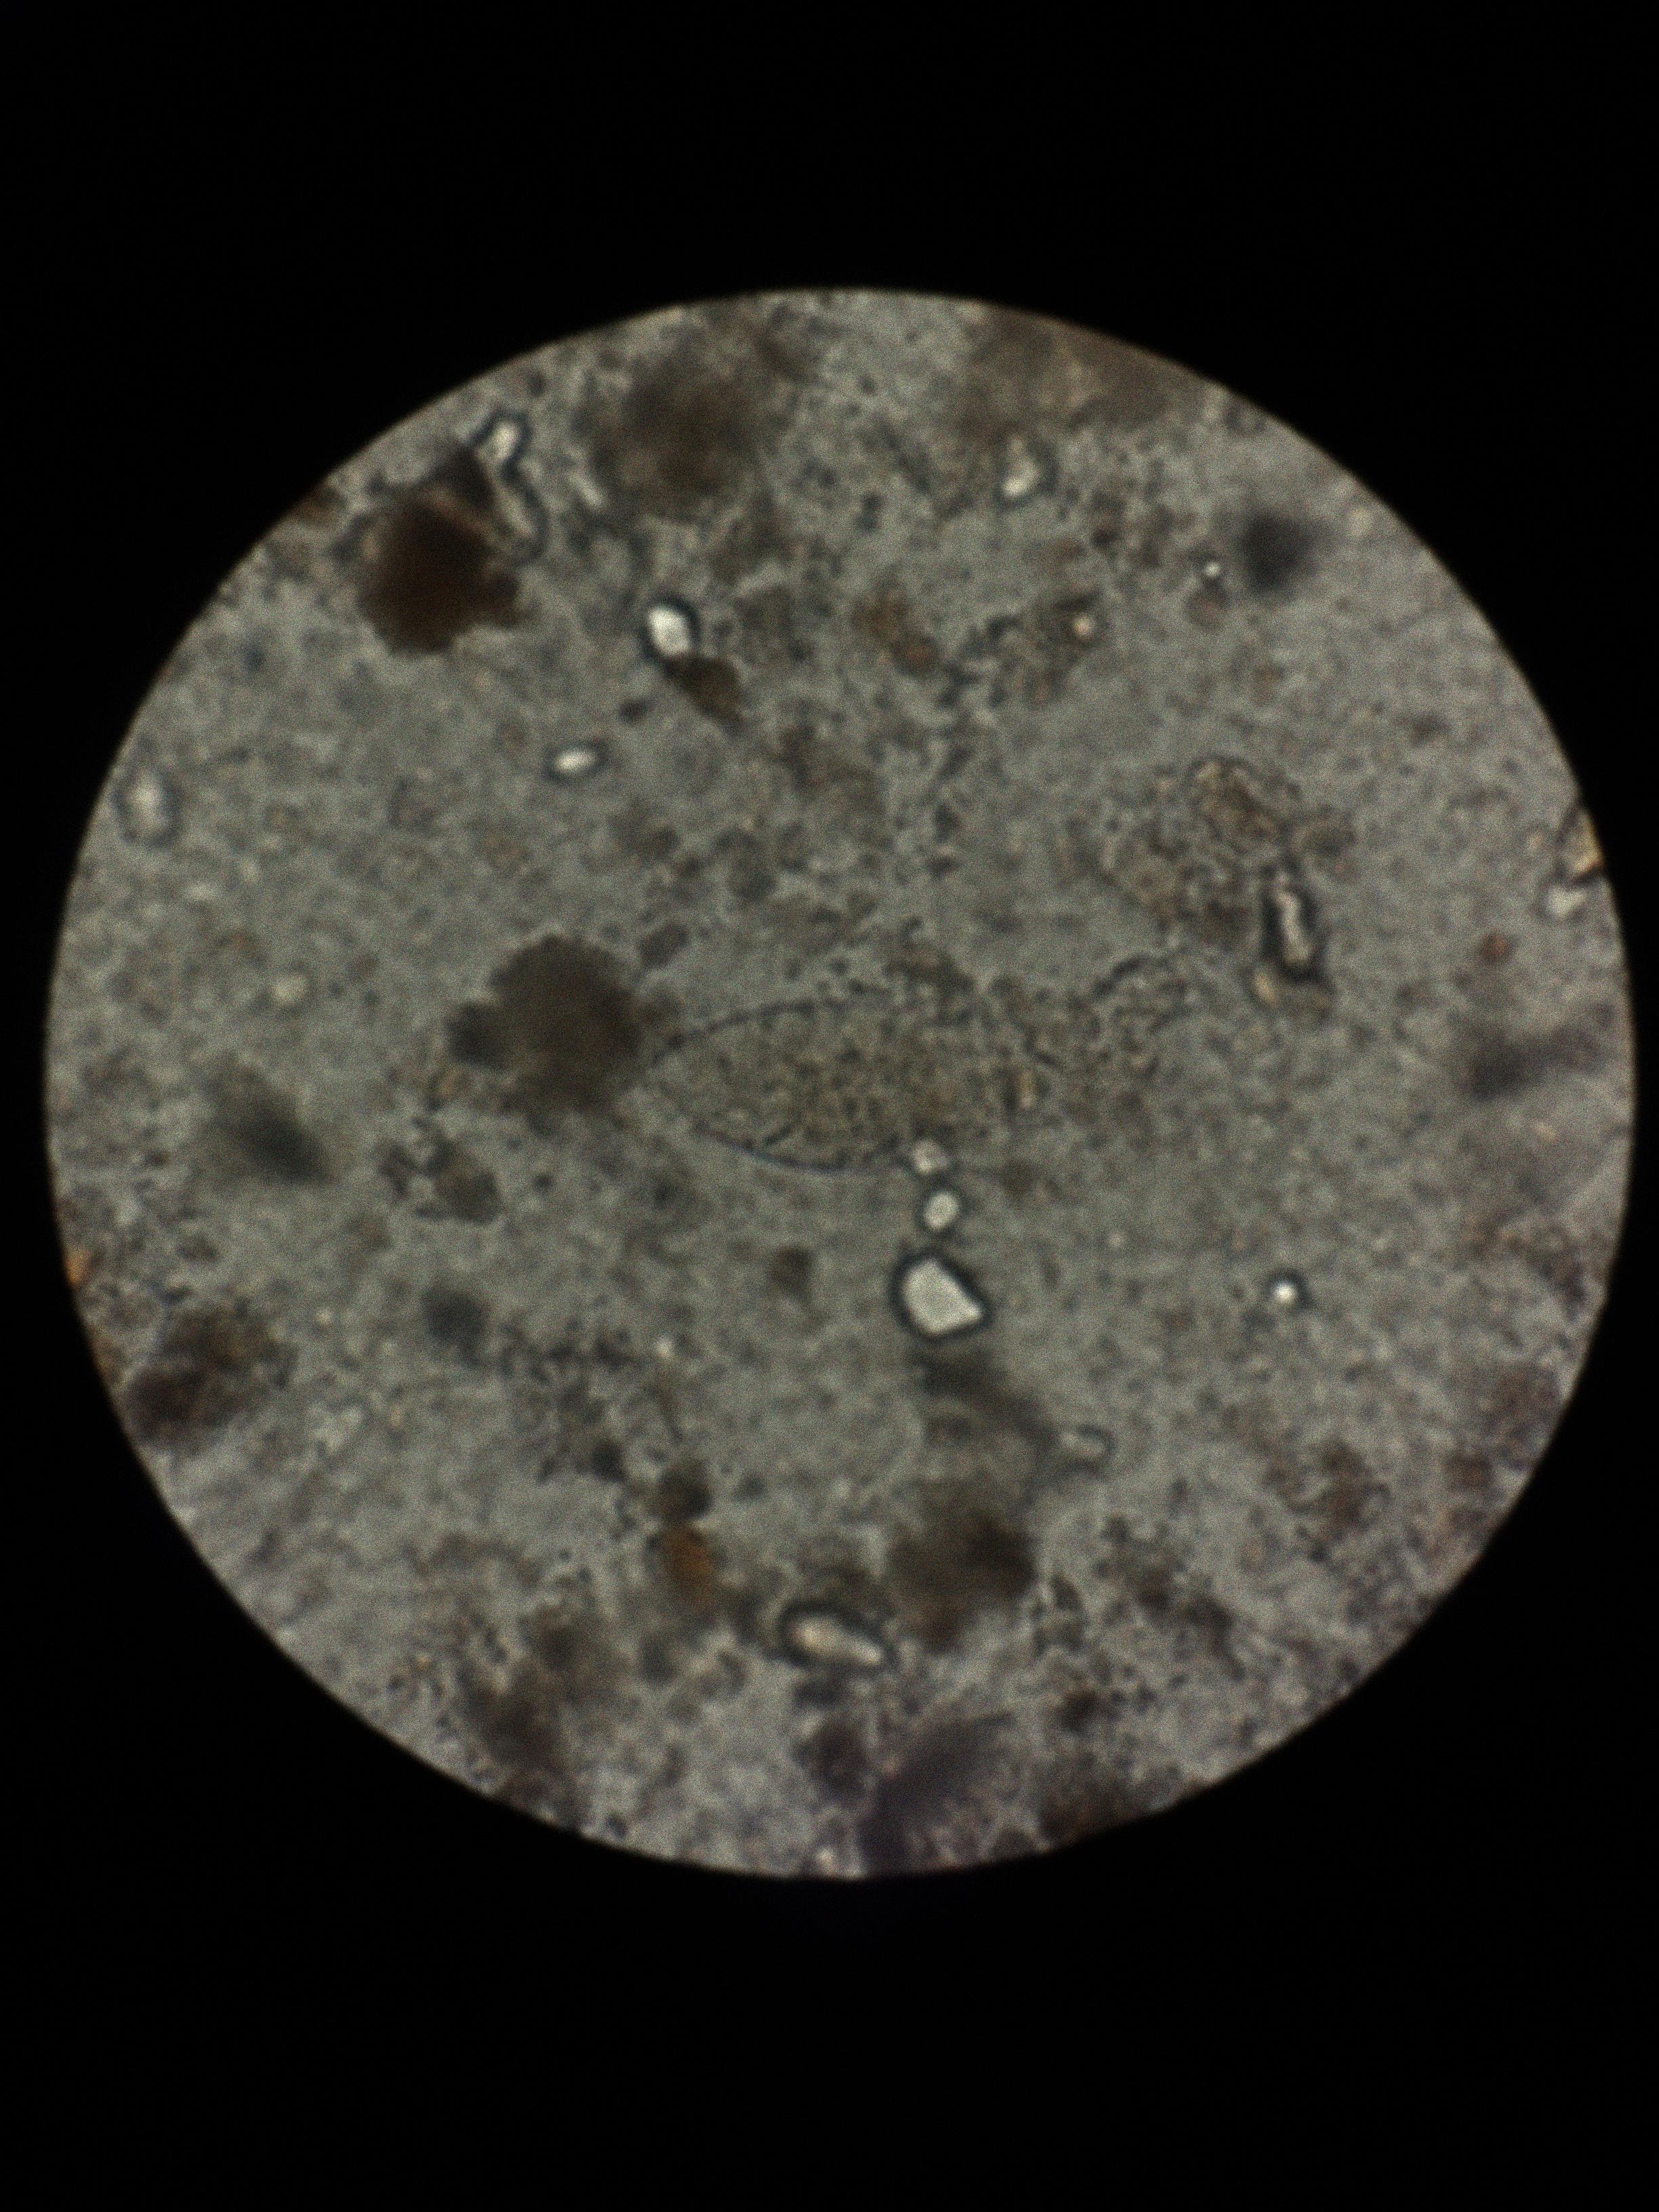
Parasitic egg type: Fasciolopsis buski